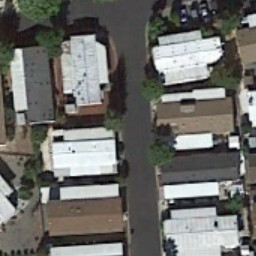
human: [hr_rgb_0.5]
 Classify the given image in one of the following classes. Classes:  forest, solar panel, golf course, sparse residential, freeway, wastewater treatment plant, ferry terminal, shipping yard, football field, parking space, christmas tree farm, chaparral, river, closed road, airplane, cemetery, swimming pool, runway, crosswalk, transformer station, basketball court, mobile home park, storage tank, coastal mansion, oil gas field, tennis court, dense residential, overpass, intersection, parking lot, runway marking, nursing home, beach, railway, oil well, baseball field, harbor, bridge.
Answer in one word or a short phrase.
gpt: mobile home park